Question: I would like to have some input on how a professional development setup with the following requirements might look like.
- - - - - - - -
I gave some specific technology to not be too abstract and b/c I also would be interested in concrete suggestions for plug-ins etc.
---
There are several questions coming to my mind in that setup.
1) So every developer will work on
personal branch.
2) This branch is checked out in a working copy.
Now ... this working copy is edited locally on the PC with the dev's IDE and executed/tested on the server.
What would be in that case the best/usual way to do that? I mean - how do you get your edited code on the server without causing too much overhead?
Would the dev have the code on his local disk at all? Or would it be better to have the IDE write on the remote virtual server through a tunnel or via a specific protocol?
3) Every day a dev will commit his work into his personal branch which resides in a central repository.
Is there a best practice on where the repository is supposed to be located? A seperate server?
4) Then after a dev finished his task either s/he or the team-leader merges the new code into the respective main-branch or trunk.
---
The most confusing part is about what I wrote between 2) and 3). Because so far I only worked with a local server. For example a VM with a server running a code which is located in a shared folder so I will be able to edit it directly. I'm not sure how to bridge the gap efficiently when the server is now actually remote. Efficiently means not having to upload manually via FTP for example.
Also external sources or book recommendations are welcome.
---
## edit
My question/s is/are aiming at a quasi-standard / best-practice. I think this is pretty much a standard development scenario so there must be a 'usual' solution.
---
## edit 2
Okay ... so lets try with a picture:

V is the virtual test-server for one or more developers D. C and C' are the two code-versions. They should be kept as identical as possible.
Two solutions come to my mind:
1 : Edit C, then upload it to C', then execute C', then commit C.
2 : No C existant. Just C' which is edited through some tunnel technology and executed and committed.
My guts tell me both solutions are semi-optimal. So what would be "professional" / most efficient / fastest / most convenient / most friction-less / least error-prone / best practice / industry standard?
Any questions?
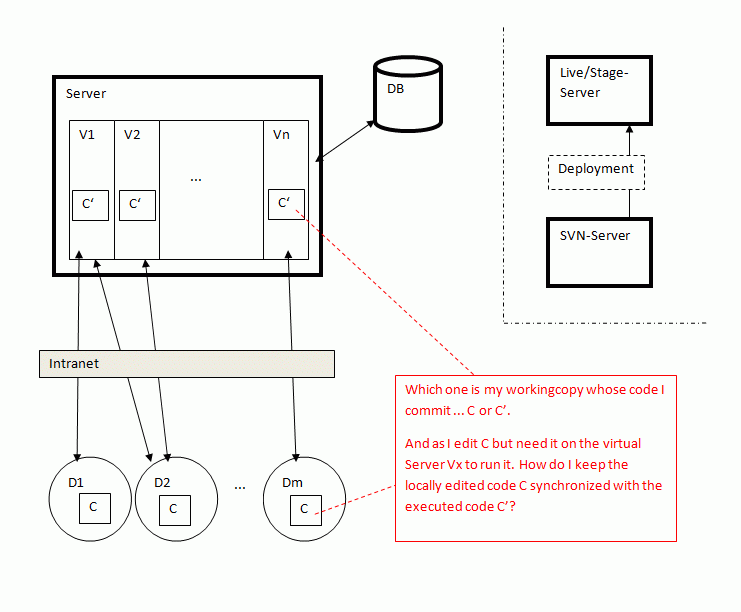
Answer: I'm sure everyone has different ways of doing things but here are my thoughts.
is probably ie each developer doesn't have their own branch but checks in to a common development branch. This forces them to handle conflicts and coordinate with each other early and often to avoid the lead developer from managing a huge train wreck merge later down the road. Take a look at cruisecontrol if you really want to go that route.
The best way is if they have a . You can use the Zend_Server community edition to get up and running on windows fast. Most standard php code will run just fine on both Windows and Linux, but if you are doing lots of file manipulation or cron job or cli stuff, or need memecache, etc you'll run into incompatabilities. If thats the case and the Linux only stuff is going to bite you use VMWARE or VirtualBox to run local linux instances and install the IDE inside those and just make sure they have goobs of RAM to deal with it.
Each developer needs to run a syncronize inside of Eclipse, basically an svn update, deal with any conflicts with the other developers right then and there, do local testing and commit their changes.
I setup a on the svn server that calls and /autobuild.php on my web server. autobuild.php runs svn update and gets the latest code changes as well as does any chown or chmod file permissions stuff and resets any server specific config files config.php. Its a little tricky to get it setup so that the apache user can run svn update, but once you do your beta/testing server always has the latest committed code. CruseControl, and several others can also help you do this sort of thing and add unit testing, etc
Now your Lead Developer still has a job to do merging the Development Branch into the Production One, testing on the dev server, and reviewing the commits of the others and deciding how and when to push out a release, but your not putting the burden on him of resolving every conflict and merging every change.
Your are not ftping files or ssh remoting into servers, they just in their IDE and interact with each other through svn (and email, phone, chat, etc) updating to get the new code and commiting as they finish things.
I don't see any good coming out of having a seperate branch for each developer using SVN. Merging those branches might work in Git but with SVN your lead developer will be hating life very quickly with that type of setup.